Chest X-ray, AP view. Patient: 32 years old, sex F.
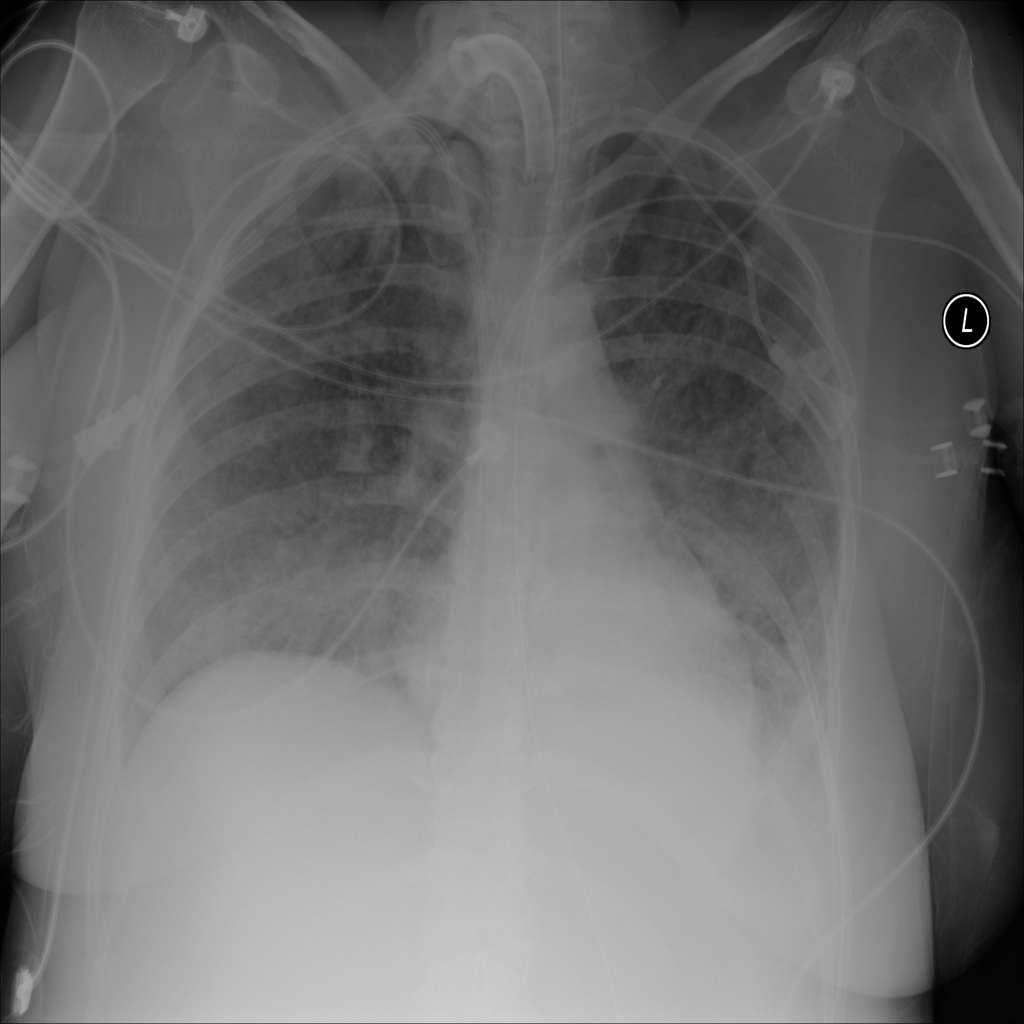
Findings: No Finding